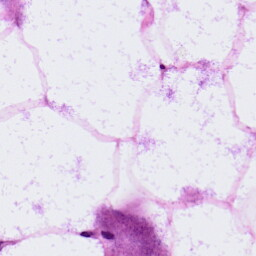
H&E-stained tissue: LymphNode